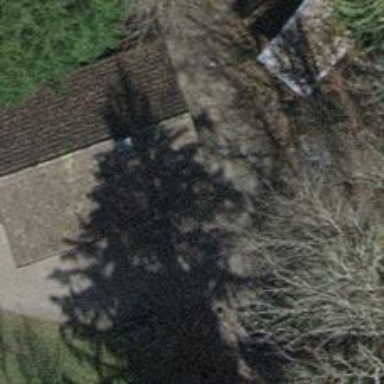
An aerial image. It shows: Picnic table located in leisure land area.